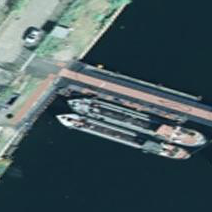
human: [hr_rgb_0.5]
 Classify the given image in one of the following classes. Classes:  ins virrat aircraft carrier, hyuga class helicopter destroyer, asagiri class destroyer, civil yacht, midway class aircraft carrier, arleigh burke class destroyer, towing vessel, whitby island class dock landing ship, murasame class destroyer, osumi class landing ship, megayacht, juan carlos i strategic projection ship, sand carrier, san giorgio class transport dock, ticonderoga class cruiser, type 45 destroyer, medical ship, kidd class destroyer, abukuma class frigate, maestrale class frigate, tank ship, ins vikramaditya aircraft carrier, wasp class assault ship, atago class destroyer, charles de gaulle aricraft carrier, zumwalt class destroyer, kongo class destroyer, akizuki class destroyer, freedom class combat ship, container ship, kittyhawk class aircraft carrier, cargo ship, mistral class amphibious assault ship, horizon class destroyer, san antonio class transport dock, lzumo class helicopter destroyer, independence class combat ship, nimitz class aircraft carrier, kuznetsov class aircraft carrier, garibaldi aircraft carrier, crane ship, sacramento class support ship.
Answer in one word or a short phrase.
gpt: Sand carrier